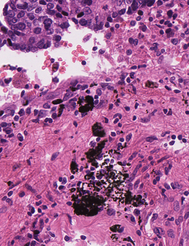
Tumor epithelial tissue: yes
Tumor-associated stroma tissue: yes
Normal tissue: no